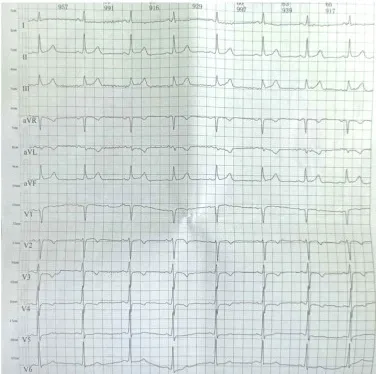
Electrocardiogram of the patient before admission.
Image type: electrography (ekg)